Question: I want to create a table like what is shown in the figure, i.e. to have a bullet list of items in some of the table cells.

I tried to use simply the "itemize" environment within the "tabular" environment, like this:
'''
\documentclass[12pt]{extarticle}
egin{document}
egin{table}
\centering
egin{tabular}{| l | l | l | l |}
\hline
Verticals & Drivers & Enablers & 5G requirement \
\hline
Education &
egin{itemize}
\item Remote delivery
\item Immersive experiences
\end{itemize} &
egin{itemize}
\item Video streaming
\item Augmented reality
\item Virtual reality
\end{itemize} &
egin{itemize}
\item Large bandwidth
\item Low latency
\end{itemize} \
\hline
\end{tabular}
\end{table}
\end{document}
'''
But it doesn't work and pops up this error:
'''
! LaTeX Error: Something's wrong--perhaps a missing \item.
'''
Does anyone know the cause of the error? By search, I realized that this technique is correct and using items inside a table is possible. But I cannot figure out the problem in my code.
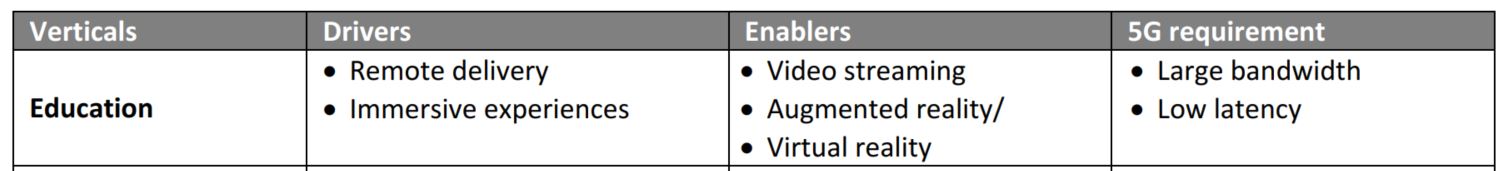
Answer: You need a column of fixed width, e.g. 'm{4cm}' instead of 'l'
'''
\documentclass[12pt]{extarticle}
\usepackage{geometry}
\usepackage{array}
\begin{document}
\begin{table}
\centering
\setlength{\leftmargini}{0.4cm}
\begin{tabular}{| m{2cm} | m{4cm} | m{4cm} | m{4cm} |}
\hline
Verticals & Drivers & Enablers & 5G requirement \\
\hline
Education &
\begin{itemize}
\item Remote delivery
\item Immersive experiences
\end{itemize} &
\begin{itemize}
\item Video streaming
\item Augmented reality
\item Virtual reality
\end{itemize} &
\begin{itemize}
\item Large bandwidth
\item Low latency
\end{itemize} \\
\hline
\end{tabular}
\end{table}
\end{document}
'''